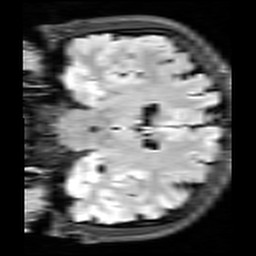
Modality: FLAIR
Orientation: coronal
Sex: female
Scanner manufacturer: siemens
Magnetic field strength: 3 T
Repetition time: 10 s
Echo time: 0.09 s